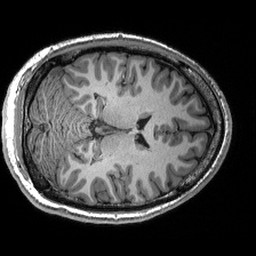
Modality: T1w
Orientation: axial
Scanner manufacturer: siemens
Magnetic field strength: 3 T
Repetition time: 2.53 s
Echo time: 0.00288 s